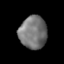
Tissue: lung
Cell type: Fibroblasts
Senescence score: 0.5529
Nuclear area (px): 883
Mean DAPI intensity: 117.861